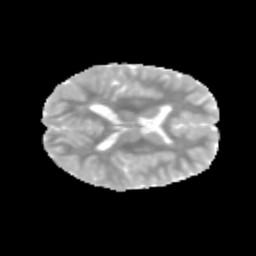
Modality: MD
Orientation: axial
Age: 11
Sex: male
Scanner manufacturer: siemens
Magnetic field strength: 3 T
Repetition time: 3.8 s
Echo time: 0.07 s